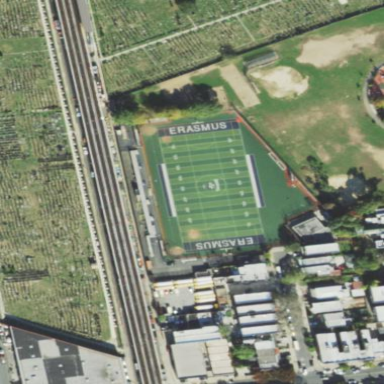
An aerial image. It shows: Grass pitch designated for American football.